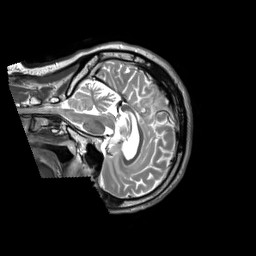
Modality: T2w
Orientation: sagittal
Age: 53
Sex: male
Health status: ill
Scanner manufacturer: siemens
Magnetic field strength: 3 T
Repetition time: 2.8 s
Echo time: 0.326 s